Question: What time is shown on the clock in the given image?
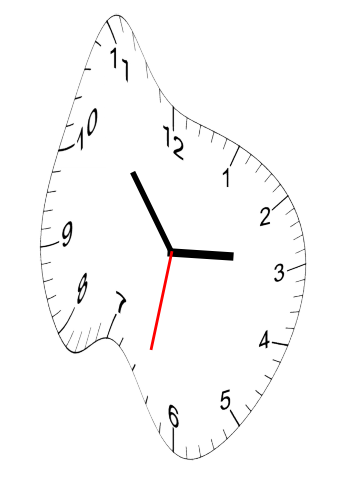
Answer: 02:53:32